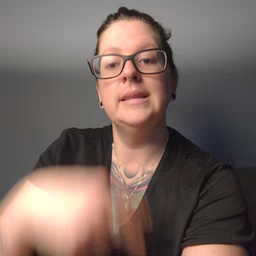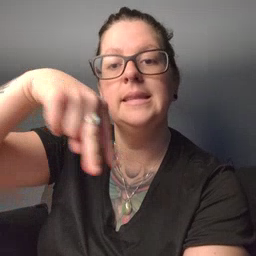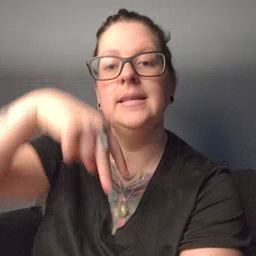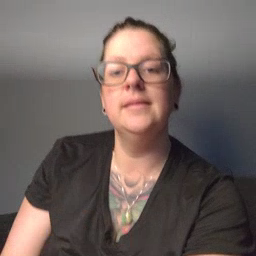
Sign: dance